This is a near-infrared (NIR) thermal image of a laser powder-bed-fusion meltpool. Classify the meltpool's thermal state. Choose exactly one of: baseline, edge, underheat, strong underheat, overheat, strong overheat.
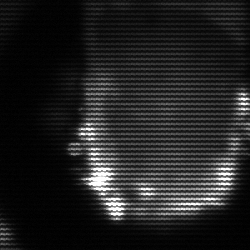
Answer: baseline